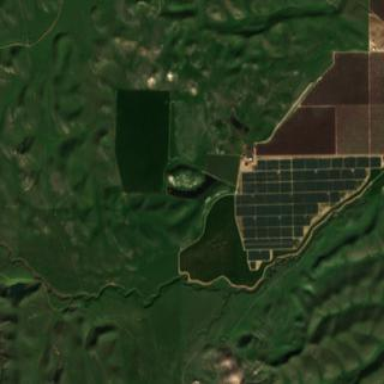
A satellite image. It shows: Solar power plant.